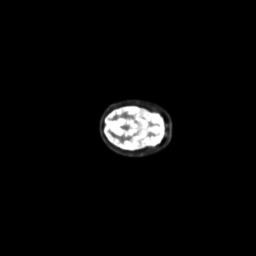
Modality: PET
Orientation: axial
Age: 38
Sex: male
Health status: ill